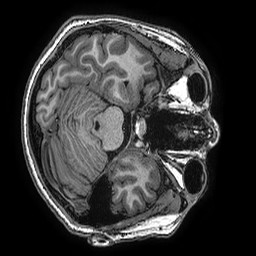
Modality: T1w
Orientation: axial
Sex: male
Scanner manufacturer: ge
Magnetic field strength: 3 T
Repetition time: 0.0077 s
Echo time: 0.003436 s